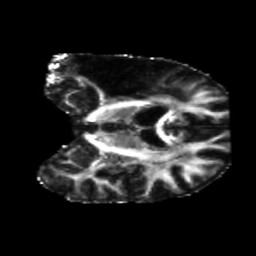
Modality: FA
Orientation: coronal
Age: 58
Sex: male
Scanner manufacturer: siemens
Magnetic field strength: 3 T
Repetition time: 5.25 s
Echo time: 0.08 s